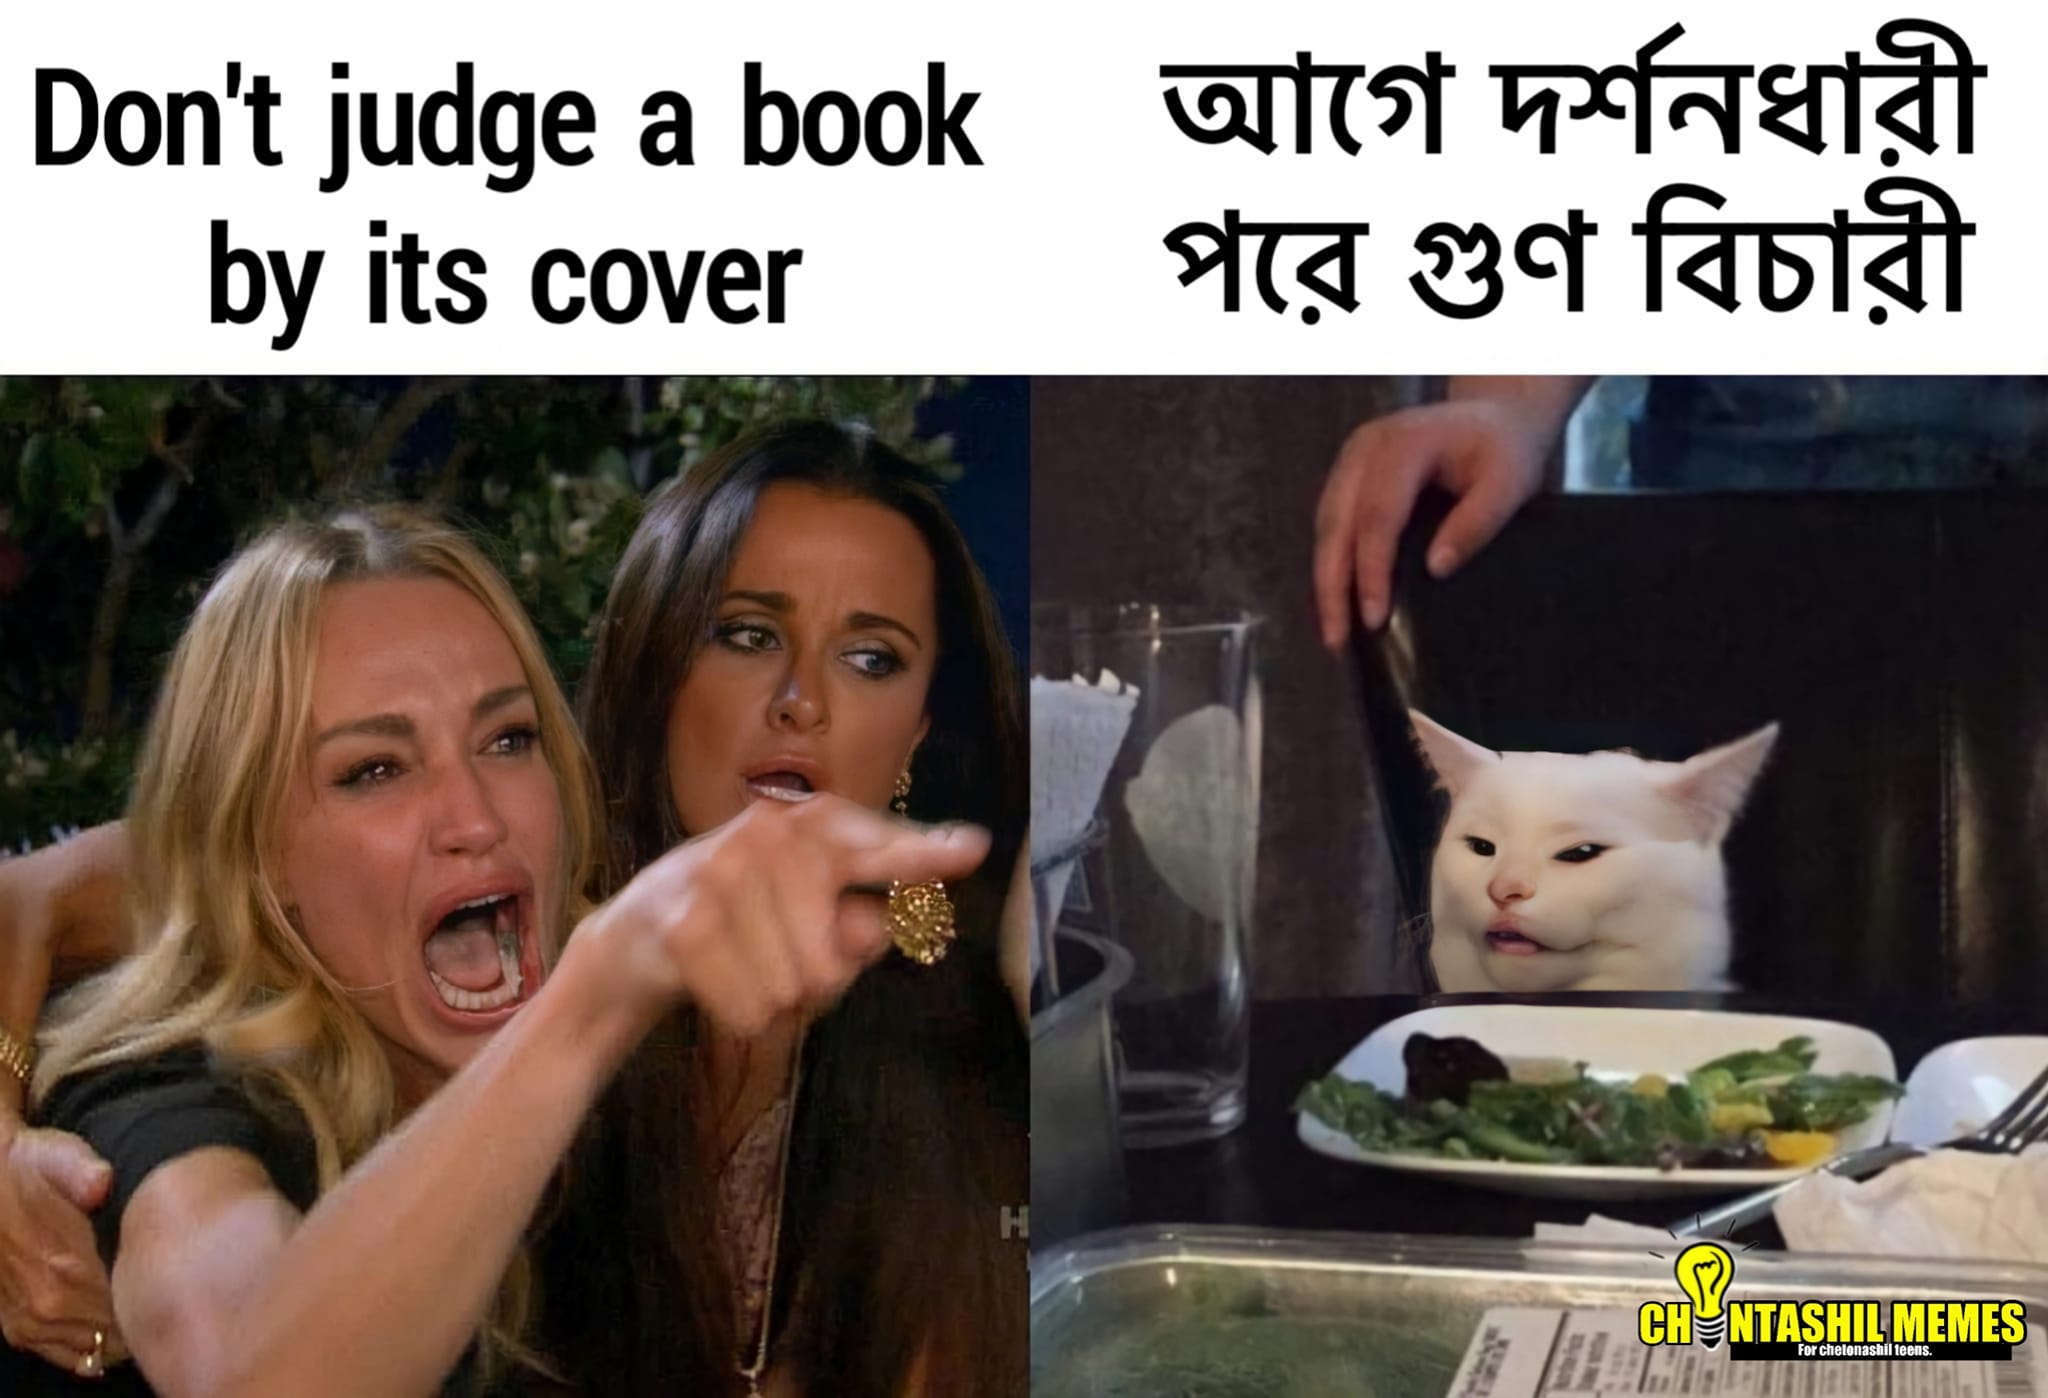
Caption: Don't judge a book by its cover   আগে দর্শনপধারী পরে গুণ বিচারী
Label: non-hate